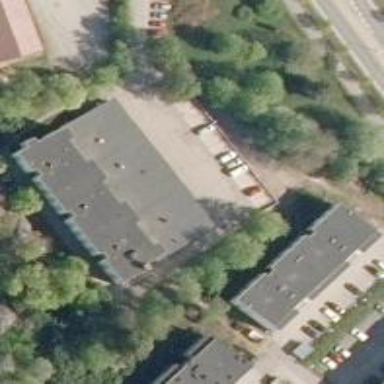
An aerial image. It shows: Veterinary facility.